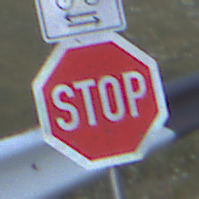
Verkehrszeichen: Stop
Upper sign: RichtungsangabeDurchPfeile9
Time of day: SunriseSunset
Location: Outdoor (RoadRail)
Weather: Clear
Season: NotSpecified
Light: Natural